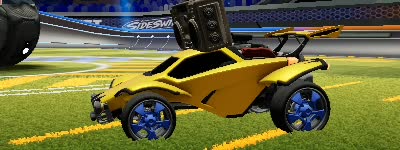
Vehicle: octane